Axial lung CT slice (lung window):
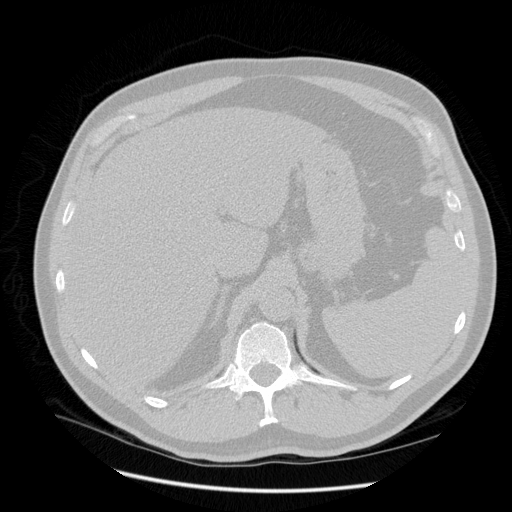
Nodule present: no